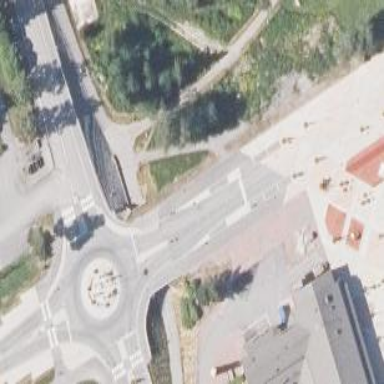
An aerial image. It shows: Asphalt cycleway.